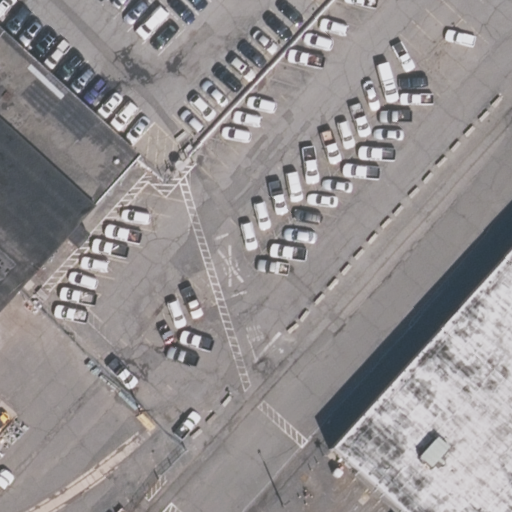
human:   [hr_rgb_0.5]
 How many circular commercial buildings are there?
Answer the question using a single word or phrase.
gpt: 0

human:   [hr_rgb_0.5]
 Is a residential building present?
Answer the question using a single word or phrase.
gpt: no

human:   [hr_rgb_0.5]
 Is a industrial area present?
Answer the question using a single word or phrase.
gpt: yes

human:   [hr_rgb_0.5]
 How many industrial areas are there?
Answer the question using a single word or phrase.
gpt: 1

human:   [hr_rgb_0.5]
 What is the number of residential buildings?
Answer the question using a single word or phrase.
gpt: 0

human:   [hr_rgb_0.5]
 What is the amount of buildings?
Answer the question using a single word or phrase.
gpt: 2

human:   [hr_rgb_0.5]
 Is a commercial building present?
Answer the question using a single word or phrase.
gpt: yes

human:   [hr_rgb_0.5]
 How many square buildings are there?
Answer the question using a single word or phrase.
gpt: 0

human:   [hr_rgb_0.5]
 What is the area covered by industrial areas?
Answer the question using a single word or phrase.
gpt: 10583m2

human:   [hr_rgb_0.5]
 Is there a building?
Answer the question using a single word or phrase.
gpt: yes

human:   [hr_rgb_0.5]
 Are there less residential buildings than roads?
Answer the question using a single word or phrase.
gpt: yes

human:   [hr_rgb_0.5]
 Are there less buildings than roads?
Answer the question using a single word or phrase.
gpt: yes

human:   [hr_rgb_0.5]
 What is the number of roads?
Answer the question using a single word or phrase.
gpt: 4

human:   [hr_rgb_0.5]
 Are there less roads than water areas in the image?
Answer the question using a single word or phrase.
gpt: no

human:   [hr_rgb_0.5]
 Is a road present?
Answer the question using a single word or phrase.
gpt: yes

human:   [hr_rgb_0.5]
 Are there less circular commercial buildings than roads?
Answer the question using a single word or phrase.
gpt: yes

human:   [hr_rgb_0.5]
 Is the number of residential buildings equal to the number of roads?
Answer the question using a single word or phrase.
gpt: no

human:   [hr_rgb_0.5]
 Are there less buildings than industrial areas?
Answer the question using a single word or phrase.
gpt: no

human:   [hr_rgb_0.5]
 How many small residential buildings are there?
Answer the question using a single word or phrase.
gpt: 0

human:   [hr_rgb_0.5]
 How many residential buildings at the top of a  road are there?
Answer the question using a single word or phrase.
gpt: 0

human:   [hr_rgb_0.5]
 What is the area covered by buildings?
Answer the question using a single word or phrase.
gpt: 2569m2

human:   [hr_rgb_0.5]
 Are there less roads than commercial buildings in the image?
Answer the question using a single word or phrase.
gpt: no

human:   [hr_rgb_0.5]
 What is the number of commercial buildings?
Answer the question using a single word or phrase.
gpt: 2

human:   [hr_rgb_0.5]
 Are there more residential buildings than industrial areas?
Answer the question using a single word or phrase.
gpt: no

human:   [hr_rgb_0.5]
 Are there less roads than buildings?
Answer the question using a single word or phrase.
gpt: no

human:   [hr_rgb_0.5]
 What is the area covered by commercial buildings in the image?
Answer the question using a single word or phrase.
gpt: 2569m2

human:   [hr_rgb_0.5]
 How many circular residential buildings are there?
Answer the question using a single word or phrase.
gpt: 0

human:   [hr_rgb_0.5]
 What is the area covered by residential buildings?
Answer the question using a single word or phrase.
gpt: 0m2

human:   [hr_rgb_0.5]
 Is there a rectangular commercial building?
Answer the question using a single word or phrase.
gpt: yes

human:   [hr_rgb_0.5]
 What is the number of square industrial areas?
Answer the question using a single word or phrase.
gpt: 0

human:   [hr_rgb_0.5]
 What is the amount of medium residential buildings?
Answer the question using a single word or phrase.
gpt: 0

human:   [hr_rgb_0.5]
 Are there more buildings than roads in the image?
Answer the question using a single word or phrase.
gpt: no

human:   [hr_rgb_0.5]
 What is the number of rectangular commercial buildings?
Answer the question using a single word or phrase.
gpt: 2

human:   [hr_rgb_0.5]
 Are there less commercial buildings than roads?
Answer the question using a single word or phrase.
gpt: yes

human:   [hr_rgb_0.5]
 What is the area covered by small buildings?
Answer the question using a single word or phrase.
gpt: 0m2

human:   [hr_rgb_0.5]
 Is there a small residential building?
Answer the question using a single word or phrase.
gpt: no

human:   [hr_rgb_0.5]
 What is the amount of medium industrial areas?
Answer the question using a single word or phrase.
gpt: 0

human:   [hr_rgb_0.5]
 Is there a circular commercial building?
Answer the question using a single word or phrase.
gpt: no

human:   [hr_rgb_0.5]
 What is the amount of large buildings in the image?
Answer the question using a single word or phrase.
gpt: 2

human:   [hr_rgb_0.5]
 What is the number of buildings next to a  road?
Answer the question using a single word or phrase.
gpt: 2

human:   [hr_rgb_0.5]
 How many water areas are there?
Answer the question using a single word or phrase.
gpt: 0

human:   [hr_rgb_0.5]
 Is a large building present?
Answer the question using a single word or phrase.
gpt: yes

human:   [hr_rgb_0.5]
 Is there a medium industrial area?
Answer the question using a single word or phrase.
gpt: no

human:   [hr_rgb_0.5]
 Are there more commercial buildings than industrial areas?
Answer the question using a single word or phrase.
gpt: yes

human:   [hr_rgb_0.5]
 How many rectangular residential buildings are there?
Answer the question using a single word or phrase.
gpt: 0

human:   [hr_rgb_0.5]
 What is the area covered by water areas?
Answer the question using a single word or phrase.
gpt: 0m2

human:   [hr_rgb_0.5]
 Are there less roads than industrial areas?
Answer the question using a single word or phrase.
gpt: no

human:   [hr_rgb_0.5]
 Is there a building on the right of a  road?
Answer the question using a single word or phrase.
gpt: yes

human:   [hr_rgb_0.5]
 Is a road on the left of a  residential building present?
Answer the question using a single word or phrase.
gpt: no

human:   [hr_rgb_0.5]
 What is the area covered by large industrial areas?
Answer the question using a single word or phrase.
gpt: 10583m2

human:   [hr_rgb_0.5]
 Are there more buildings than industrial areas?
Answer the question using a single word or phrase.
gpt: yes

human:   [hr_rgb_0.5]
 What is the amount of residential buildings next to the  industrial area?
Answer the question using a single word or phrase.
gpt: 0

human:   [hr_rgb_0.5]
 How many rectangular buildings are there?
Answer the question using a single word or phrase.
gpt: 2

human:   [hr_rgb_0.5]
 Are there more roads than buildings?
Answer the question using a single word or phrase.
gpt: yes

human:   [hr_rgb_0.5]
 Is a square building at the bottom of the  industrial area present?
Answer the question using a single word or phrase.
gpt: no

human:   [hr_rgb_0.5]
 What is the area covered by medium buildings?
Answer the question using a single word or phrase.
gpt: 0m2

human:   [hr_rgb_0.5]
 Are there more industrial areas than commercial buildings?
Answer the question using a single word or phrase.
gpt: no

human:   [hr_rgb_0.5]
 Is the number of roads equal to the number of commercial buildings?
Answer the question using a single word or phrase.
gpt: no

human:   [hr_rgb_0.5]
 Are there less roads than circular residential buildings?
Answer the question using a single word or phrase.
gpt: no

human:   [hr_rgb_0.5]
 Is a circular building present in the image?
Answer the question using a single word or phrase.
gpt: no

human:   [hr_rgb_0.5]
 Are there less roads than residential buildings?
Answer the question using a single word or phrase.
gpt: no

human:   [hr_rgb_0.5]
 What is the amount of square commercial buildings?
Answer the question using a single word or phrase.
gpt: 0

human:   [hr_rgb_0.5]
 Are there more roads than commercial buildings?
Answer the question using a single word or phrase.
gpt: yes

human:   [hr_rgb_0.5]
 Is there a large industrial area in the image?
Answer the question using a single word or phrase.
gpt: yes